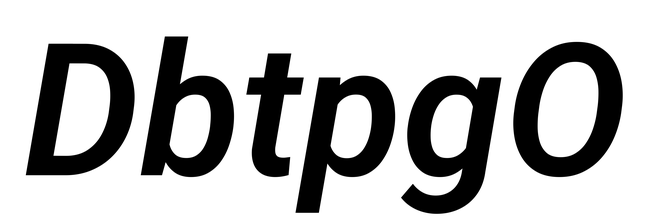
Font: Roboto-Italic_SemiBold_Italic